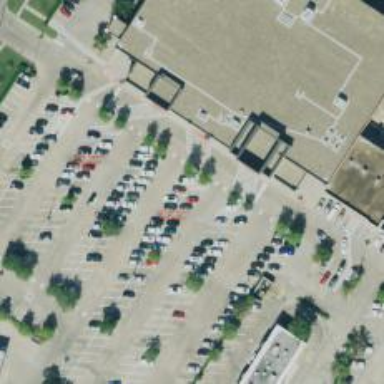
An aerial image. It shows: Parking space is available.